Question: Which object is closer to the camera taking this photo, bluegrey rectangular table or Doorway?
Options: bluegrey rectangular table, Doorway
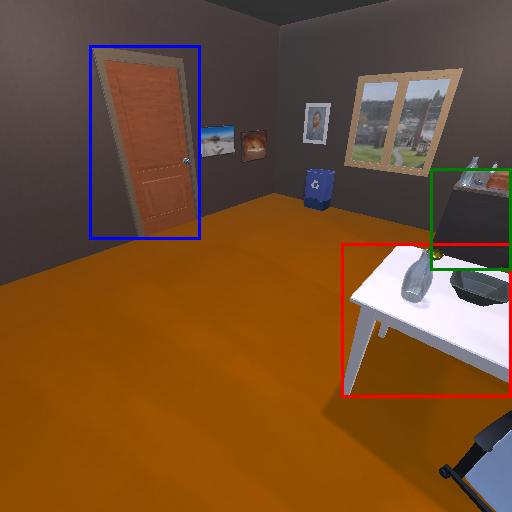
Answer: bluegrey rectangular table